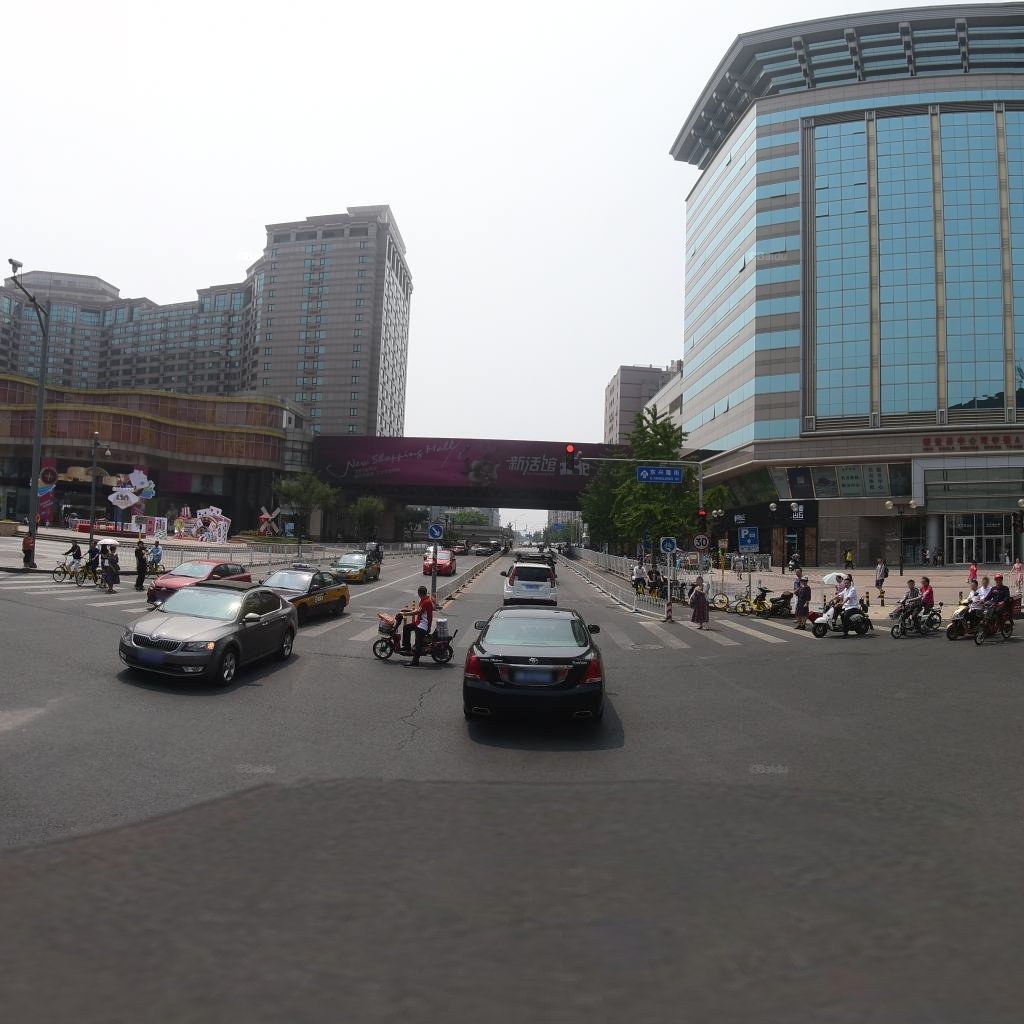
Region: Dongcheng
Road damage annotations: transverse crack, transverse crack, longitudinal crack, manhole cover